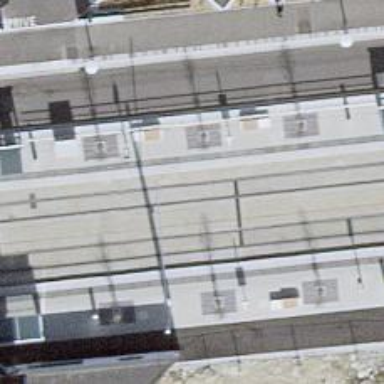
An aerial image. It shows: Tram stop with public transport stop position.